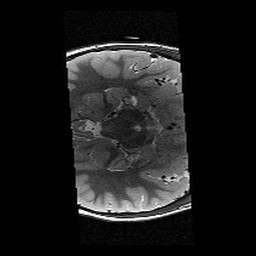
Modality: T2w
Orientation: axial
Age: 11
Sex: female
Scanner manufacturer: siemens
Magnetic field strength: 3 T
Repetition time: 9.23 s
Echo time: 0.067 s